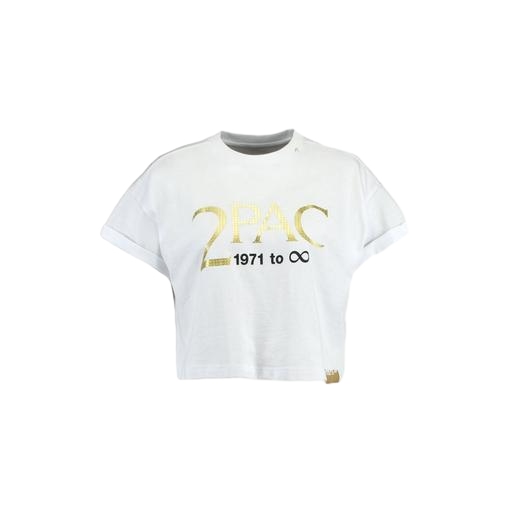
gold double logo tee, grace t-shirt, white cropped logo t-shirt, white background